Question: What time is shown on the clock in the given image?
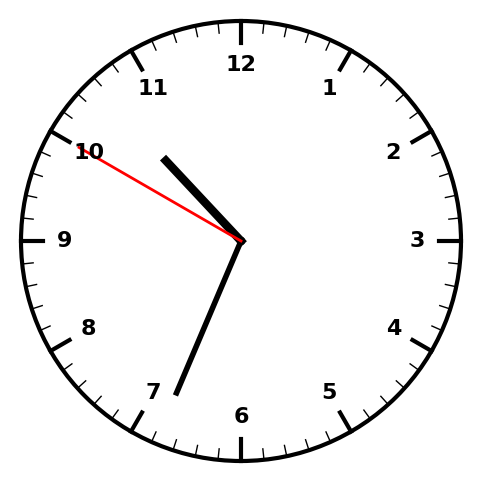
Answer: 10:33:50